Question: This is similar to Google Chrome tabs style taken from Soda Theme (Sublime Text 2):

You see how it has 3 parts to it: rising edge, 2-3px flat middle, falling edge.
Image Dimensions: 42 x 28.
If it helps here is the snippet from the file:
'''
// Tab element
{
"class": "tab_control",
"content_margin": [12, 3, 12, 3],
"max_margin_trim": 0,
"hit_test_level": 0.0,
"layer0.texture": "Theme - Soda/Soda Dark/tab-inactive.png",
"layer0.inner_margin": [5, 5],
"layer0.opacity": 1.0
},
'''
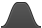
Answer: There are more than a few different ways to accomplish this affect, and it really depends on your preference. As you properly postulated, you need to think of this as 3 different parts. As such, the easiest way would be to split it up into 3 different images.
The solution also depends on what your HTML markup looks like. For example, if you only have:
'''
<a class="tab" href="#">My Tab</a>
'''
Then you have only one element you can style to make this works (which makes it much harder).
However, if you have a wrapping element around the tab:
'''
<li class="tab"><a href="#">My Tab</a></li>
'''
You can then use the LI element to help achieve the desired result.
## Single Element
In my first example, you only had the single "anchor" element to work with. Examining your image you want to use for the tab, I can see that it has some beveling, and isn't a simple flat color, or a flat color with a simple border. That means we can't achieve that effect with straight CSS, so we will need CSS to tile the image.
You have two options.
Split the image into two images, a left and right side, by dividing it right down the middle. Next, in your image editing application, extend your canvas out to the right by, let's say, 200 pixels (or whatever you think the max width of a tab will ever be). Finally, select the farthest right edge (this should be the middle of the tab) and stretch it horizontally all the way to the right border.
What you should end up with is the sloped left side, then an ~200pixel "middle area".
Now you have two images we will call 'tab-left-side.png' and 'tab-right-side.png'. With these two images, you can achieve the tab affect with the following CSS:
'''
.tab {
background: url(tab-left-side.png) no-repeat 0 0;
overflow: hidden;
padding-left: 10px; /* width of the left edge of the tab, before the middle section begins. If you want more horizontal tabbing, add it to this value */
}
.tab:after {
content: ' ';
overflow: hidden;
width: 10px; /* width of the right edge of the tab */
background: url(tab-right-side.png) no-repeat 0 0;
}
'''
This option requires splitting your image into three images. You will have 'tab-left-side.png', 'tab-middle.png', and 'tab-right-side.png'. As you can guess, you should split the image up into these appropriately.
Now, you can use the CSS:
'''
.tab {
background: url(../images/tab-middle.png) repeat-x 0 0;
overflow: hidden;
color: white;
float: left;
margin: 0 10px; /* must be same as side widths */
}
.tab:after {
content: '.';
overflow: hidden;
text-indent: -999px;
float: right;
width: 17px; /* width of the right edge of the tab */
background: url(../images/tab-right-side.png) no-repeat 0 0;
}
.tab:before {
content: '.';
text-indent: -999px;
overflow: hidden;
float: left;
background: url(../images/tab-left-side.png) no-repeat 0 0;
width: 17px; /* width of the left edge of the tab */
}
'''
## Double Element
The double element is accomplished exactly the same way as Option 1 of the Single Element example, except that you don't have to use the pseudo-class selectors. If you are writing code that has to support older browsers that don't support pseudo-class selectors (or at least ':before' and ':after') then this is your option.
Again, you split the two images up into 'tab-left-side.png' and 'tab-right-side.png'.
Then, your CSS:
'''
LI.tab {
background: url(tab-left-side.png) no-repeat 0 0;
overflow: hidden;
padding-left: 10px; /* width of the left edge of the tab, before the middle section begins. If you want more horizontal tabbing, add it to this value */
}
LI.tab A {
content: ' ';
overflow: hidden;
width: 10px; /* width of the right edge of the tab */
background: url(tab-right-side.png) no-repeat 0 0;
}
'''
It's virtually the same CSS as was in the Option 1 example, except we changed the selectors.